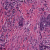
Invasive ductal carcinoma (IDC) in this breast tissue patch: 1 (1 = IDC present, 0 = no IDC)